Field crop: tomato
Growth stage: 1
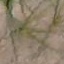
Species: cyperus